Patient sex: M
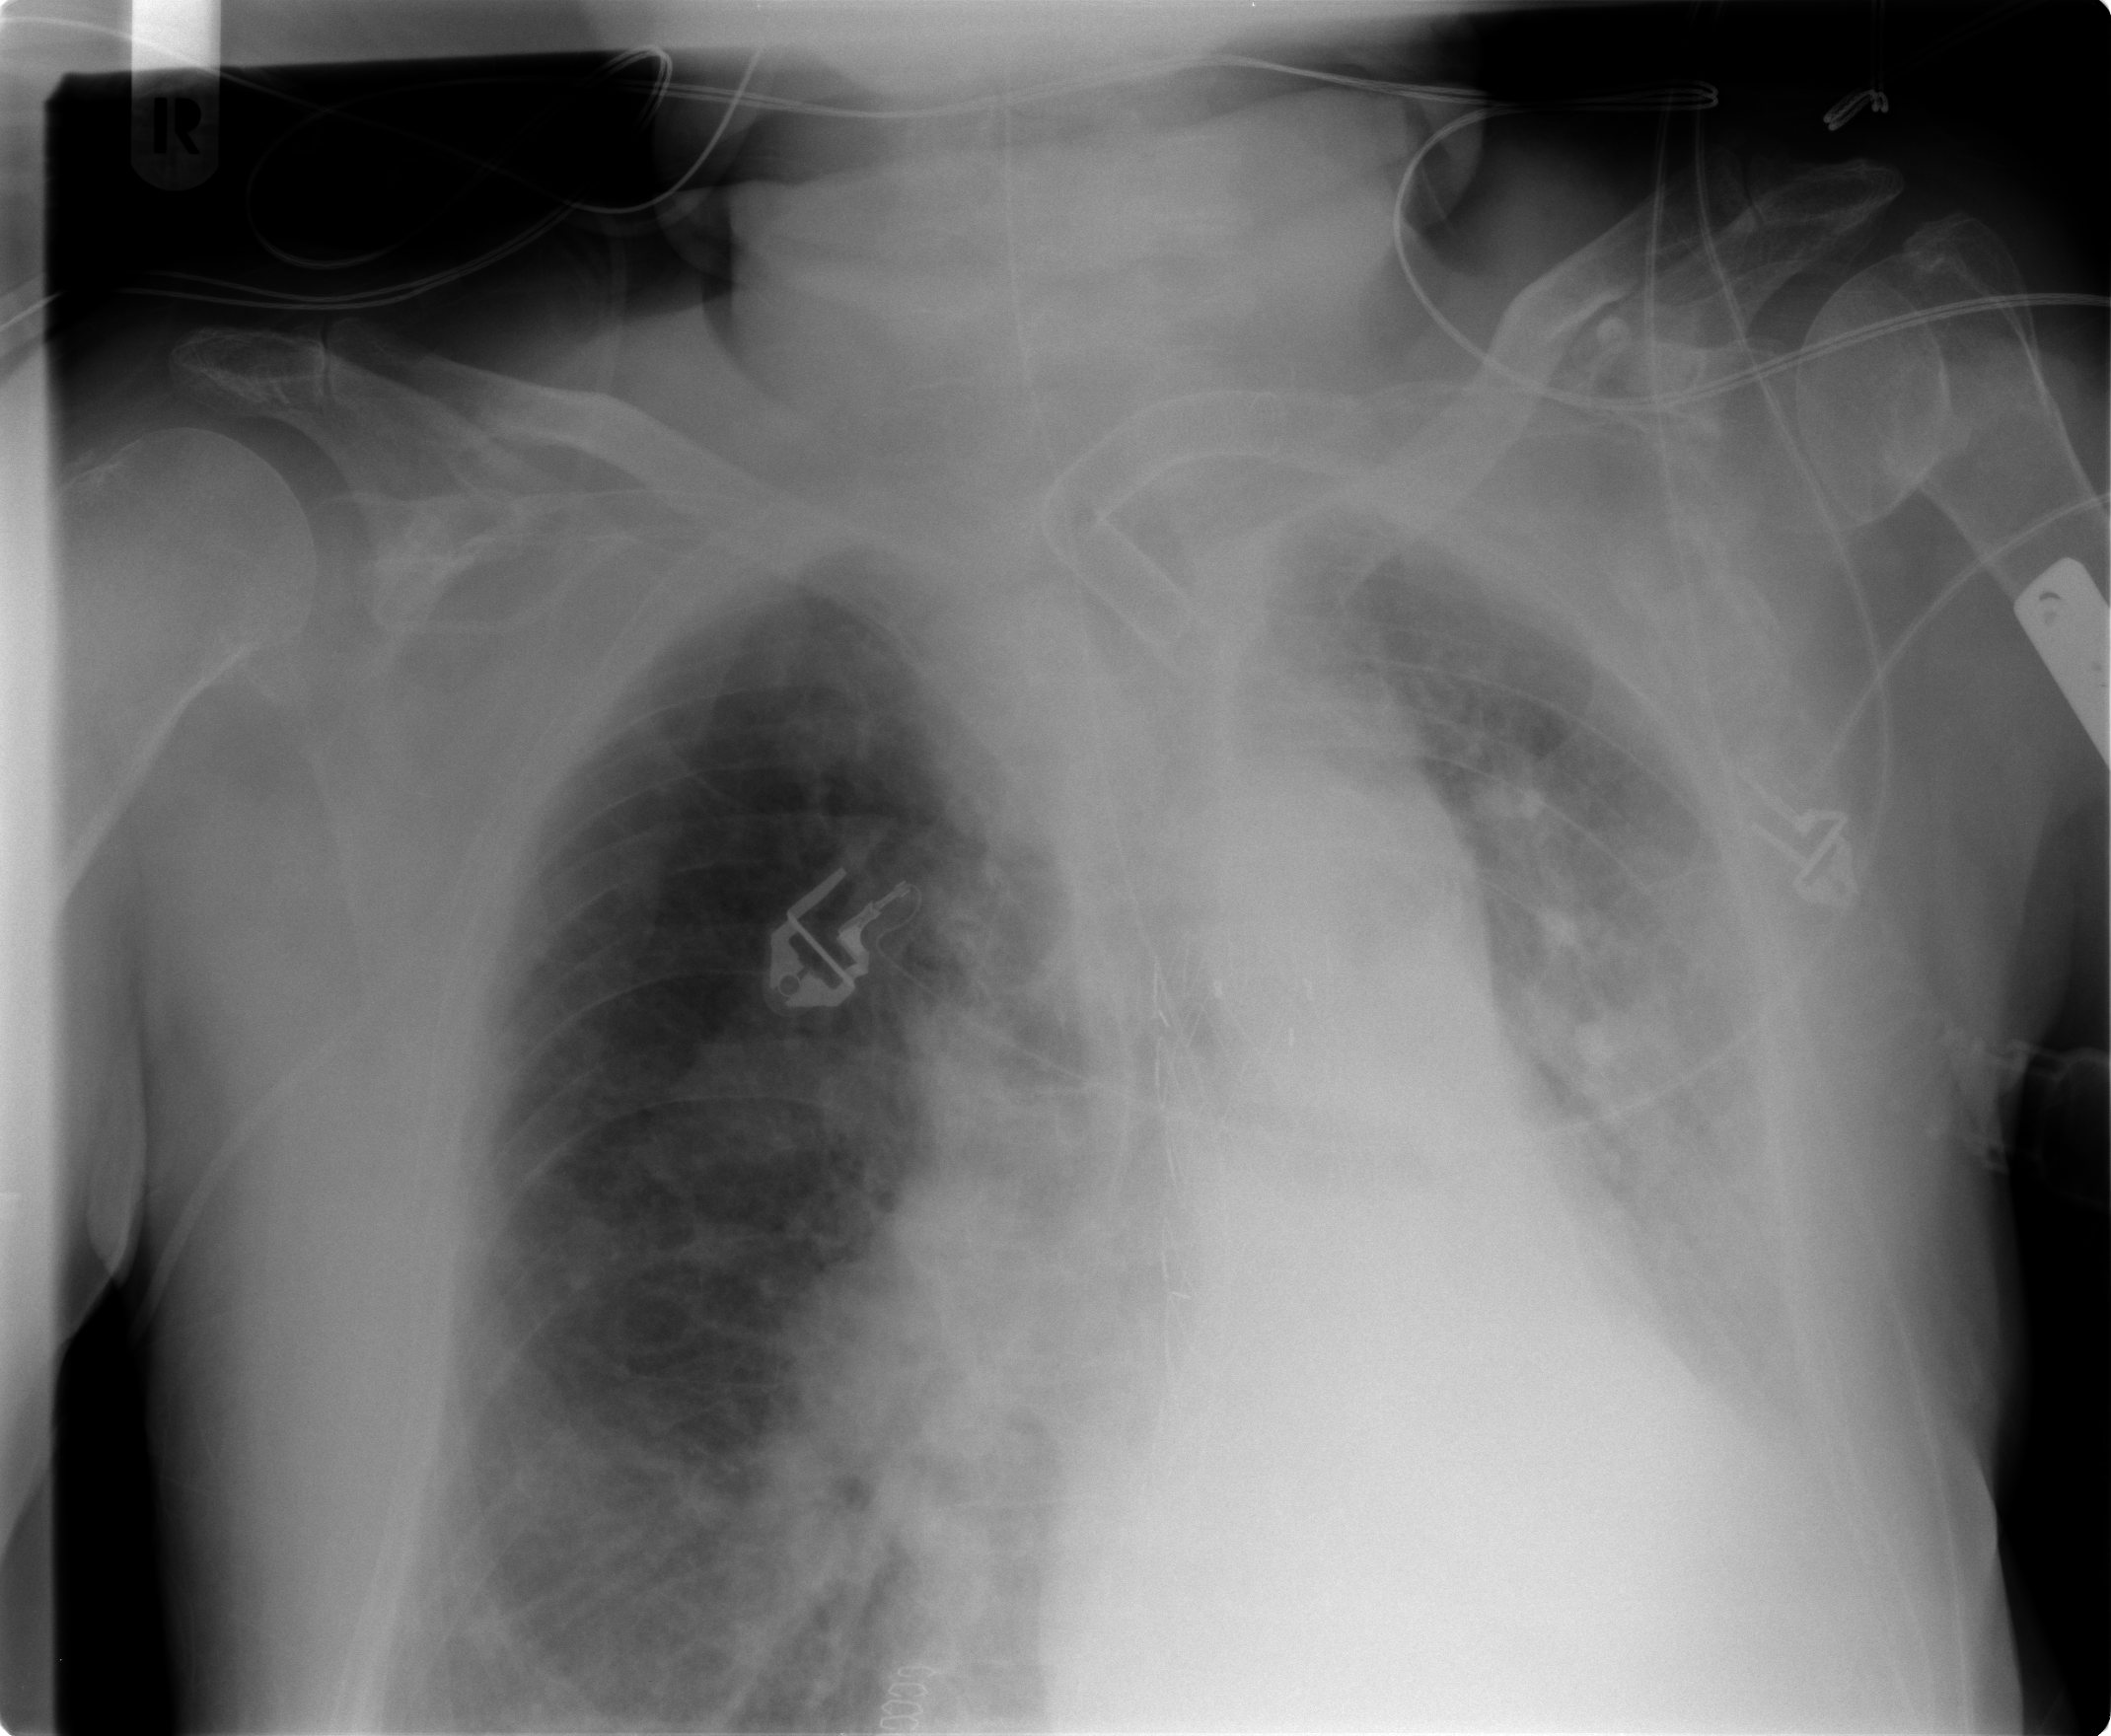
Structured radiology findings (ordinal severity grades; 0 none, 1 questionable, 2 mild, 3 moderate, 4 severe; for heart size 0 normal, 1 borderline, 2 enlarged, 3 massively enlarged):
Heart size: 0
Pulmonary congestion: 2
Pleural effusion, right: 0
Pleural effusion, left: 3
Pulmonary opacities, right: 2
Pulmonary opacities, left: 0
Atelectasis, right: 2
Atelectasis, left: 2